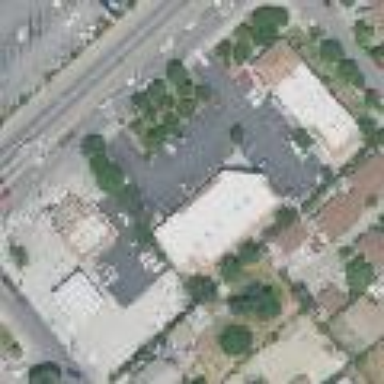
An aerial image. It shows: Commercial area.